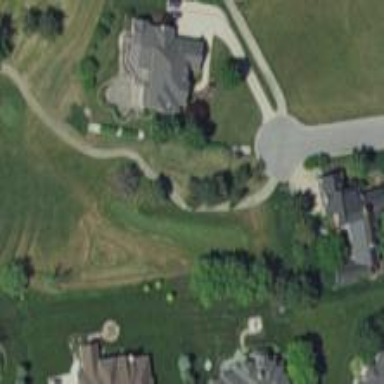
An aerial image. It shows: Grassy area designated as golf tee.